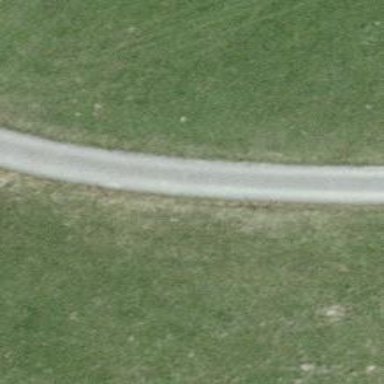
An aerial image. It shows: Unclassified road.